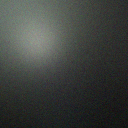
Screen state: off